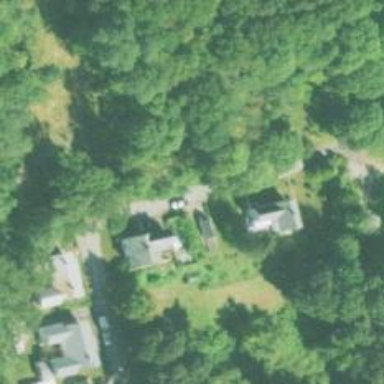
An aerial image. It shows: Residential driveway.